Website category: auto
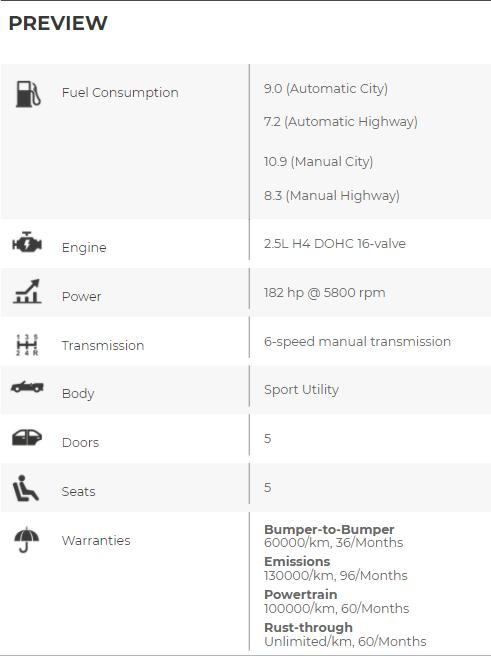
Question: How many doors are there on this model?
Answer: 5

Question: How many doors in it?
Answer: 5

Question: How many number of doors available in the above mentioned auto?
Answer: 5

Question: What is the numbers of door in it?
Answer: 5

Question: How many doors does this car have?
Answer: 5

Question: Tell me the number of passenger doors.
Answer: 5

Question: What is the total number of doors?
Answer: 5

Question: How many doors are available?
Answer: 5

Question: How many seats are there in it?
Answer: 5

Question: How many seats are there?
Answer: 5

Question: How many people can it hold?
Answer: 5

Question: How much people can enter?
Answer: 5

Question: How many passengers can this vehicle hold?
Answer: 5

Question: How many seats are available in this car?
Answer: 5

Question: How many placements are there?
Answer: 5

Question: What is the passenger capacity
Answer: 5

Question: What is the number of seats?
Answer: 5

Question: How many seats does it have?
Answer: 5

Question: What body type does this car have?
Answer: Sport Utility

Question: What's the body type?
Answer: Sport Utility

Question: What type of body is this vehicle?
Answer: Sport Utility

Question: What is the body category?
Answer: Sport Utility

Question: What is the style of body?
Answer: Sport Utility

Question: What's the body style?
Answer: Sport Utility

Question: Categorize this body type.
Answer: Sport Utility

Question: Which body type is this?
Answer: Sport Utility

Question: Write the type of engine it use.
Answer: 2.5L H4 DOHC 16-valve

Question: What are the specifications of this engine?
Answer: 2.5L H4 DOHC 16-valve

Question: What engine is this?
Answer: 2.5L H4 DOHC 16-valve

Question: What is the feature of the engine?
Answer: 2.5L H4 DOHC 16-valve

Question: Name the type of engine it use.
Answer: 2.5L H4 DOHC 16-valve

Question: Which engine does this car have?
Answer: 2.5L H4 DOHC 16-valve

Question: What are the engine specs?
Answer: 2.5L H4 DOHC 16-valve

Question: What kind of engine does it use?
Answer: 2.5L H4 DOHC 16-valve

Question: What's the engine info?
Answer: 2.5L H4 DOHC 16-valve

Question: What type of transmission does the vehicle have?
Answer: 6-speed manual transmission

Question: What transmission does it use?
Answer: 6-speed manual transmission

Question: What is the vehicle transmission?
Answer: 6-speed manual transmission

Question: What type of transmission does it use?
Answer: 6-speed manual transmission

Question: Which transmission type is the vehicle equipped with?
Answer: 6-speed manual transmission

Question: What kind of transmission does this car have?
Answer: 6-speed manual transmission

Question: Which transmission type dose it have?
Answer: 6-speed manual transmission

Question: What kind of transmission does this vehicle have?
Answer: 6-speed manual transmission

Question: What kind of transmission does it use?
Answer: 6-speed manual transmission

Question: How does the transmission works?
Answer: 6-speed manual transmission

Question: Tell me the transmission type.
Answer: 6-speed manual transmission

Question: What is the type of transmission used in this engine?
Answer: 6-speed manual transmission

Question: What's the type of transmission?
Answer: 6-speed manual transmission

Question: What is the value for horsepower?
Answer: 182 hp @ 5800 rpm

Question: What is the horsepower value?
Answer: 182 hp @ 5800 rpm

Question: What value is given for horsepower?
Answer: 182 hp @ 5800 rpm

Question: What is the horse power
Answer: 182 hp @ 5800 rpm

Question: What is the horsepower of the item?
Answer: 182 hp @ 5800 rpm

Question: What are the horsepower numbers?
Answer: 182 hp @ 5800 rpm

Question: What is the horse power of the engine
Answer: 182 hp @ 5800 rpm

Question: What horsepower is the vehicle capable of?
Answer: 182 hp @ 5800 rpm

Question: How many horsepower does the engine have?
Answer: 182 hp @ 5800 rpm

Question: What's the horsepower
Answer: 182 hp @ 5800 rpm

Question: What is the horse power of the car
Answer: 182 hp @ 5800 rpm

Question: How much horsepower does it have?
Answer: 182 hp @ 5800 rpm

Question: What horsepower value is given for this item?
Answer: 182 hp @ 5800 rpm

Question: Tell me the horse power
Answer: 182 hp @ 5800 rpm

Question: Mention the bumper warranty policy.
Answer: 60000/km, 36/Months

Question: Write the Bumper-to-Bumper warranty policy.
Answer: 60000/km, 36/Months